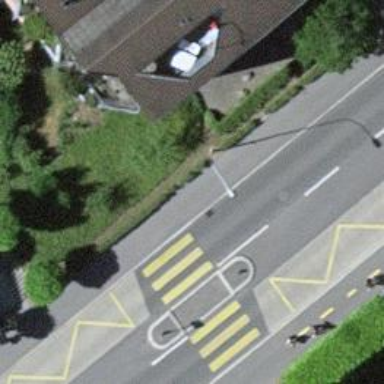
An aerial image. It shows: Footway with zebra crossing.